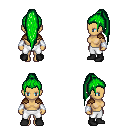
a pixel art fantasy rpg character, female body template, human, tanned skin, leather shoulder armor, white pants, green extra-long topknot hairstyle, white cloth bracers, black shoes, four views (front, back, left, right), 2x2 character sprite sheet, small pixel art, hard edges, no anti-aliasing